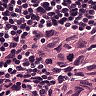
Metastatic tissue present: yes